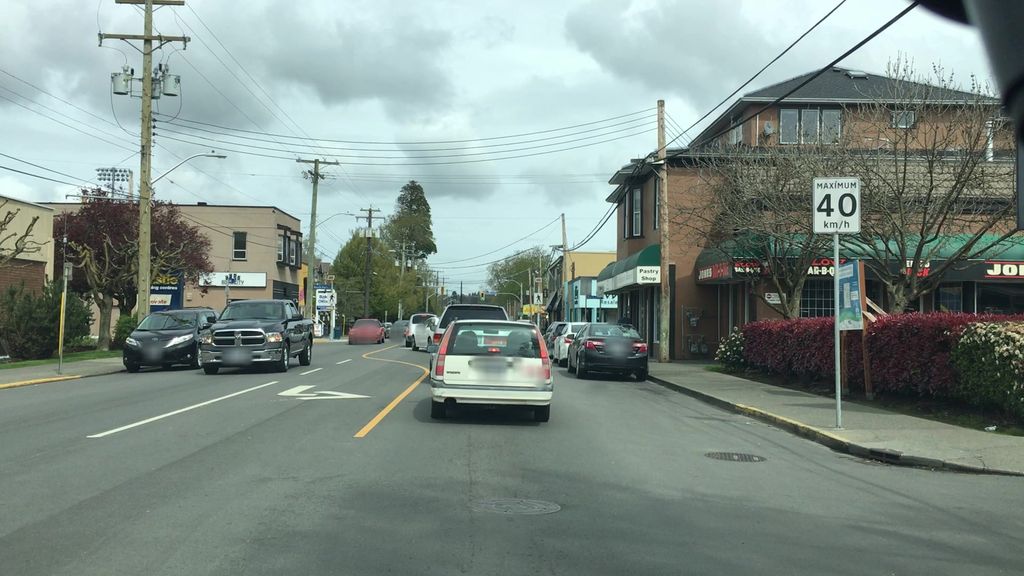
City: victoria